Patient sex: M
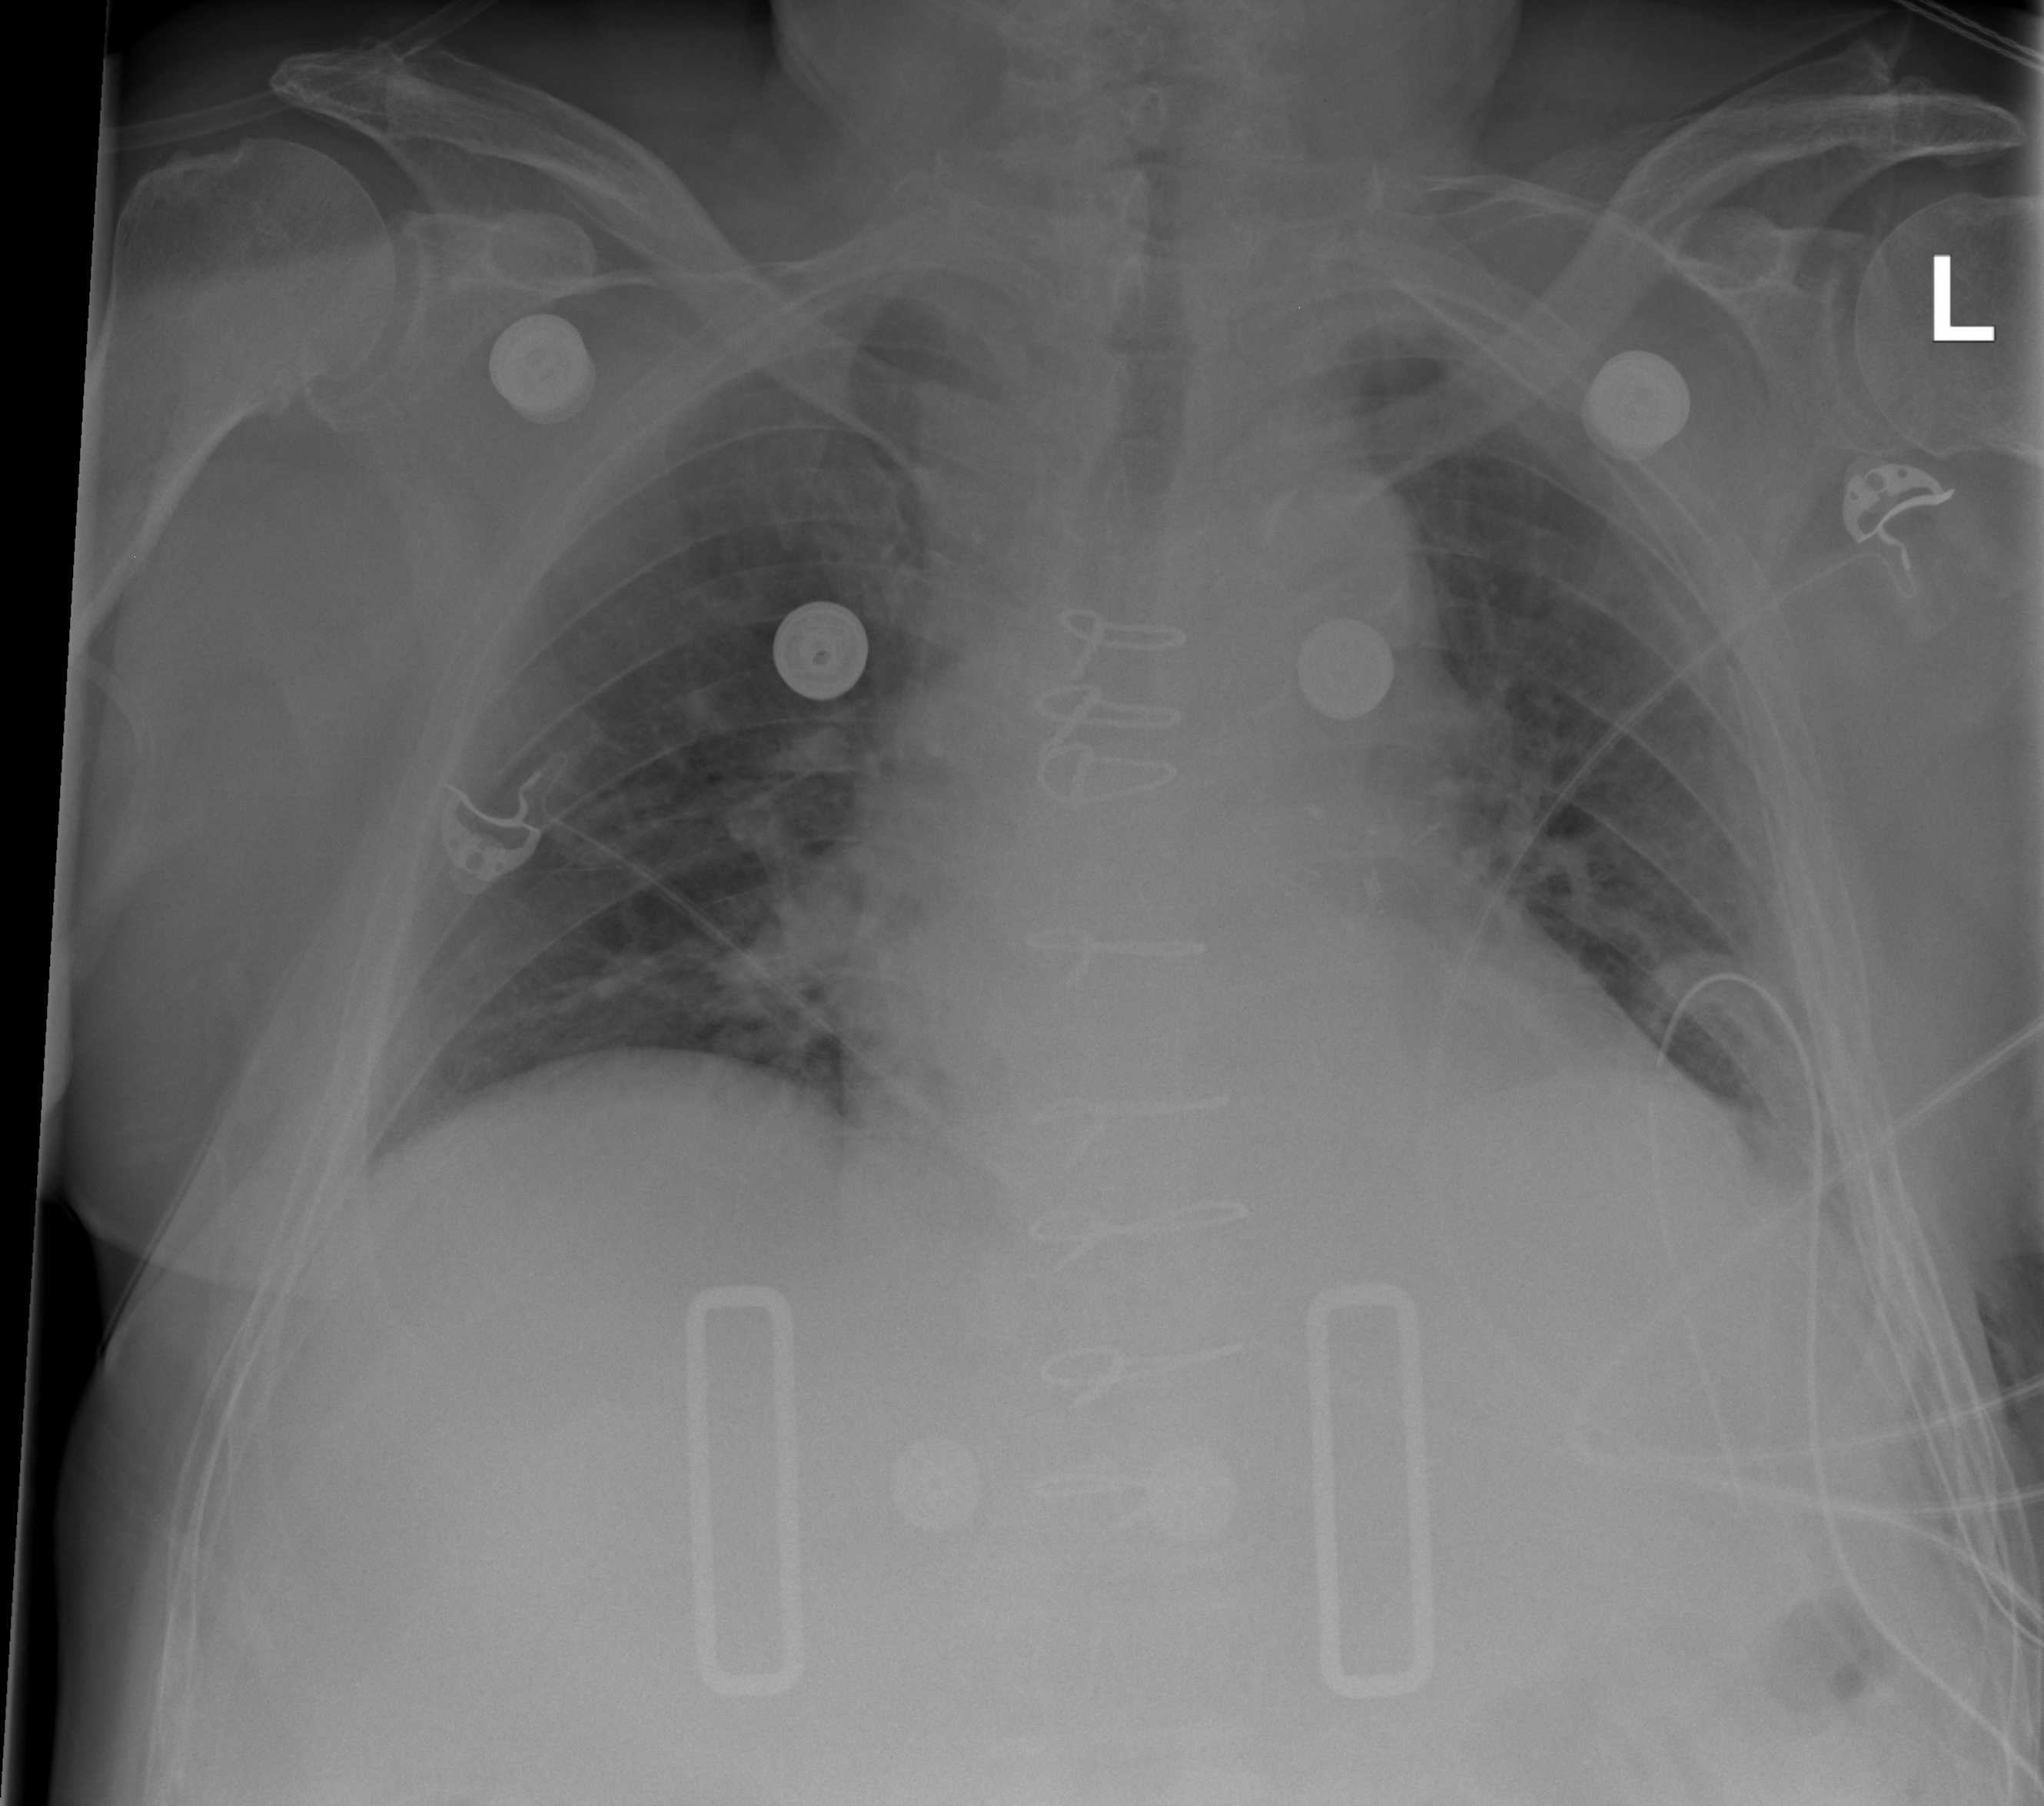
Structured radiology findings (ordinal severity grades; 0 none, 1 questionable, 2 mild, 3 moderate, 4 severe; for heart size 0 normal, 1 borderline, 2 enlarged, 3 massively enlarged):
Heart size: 2
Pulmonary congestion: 2
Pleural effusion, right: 0
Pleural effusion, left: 0
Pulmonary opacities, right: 0
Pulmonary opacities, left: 0
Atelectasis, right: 0
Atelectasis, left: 0